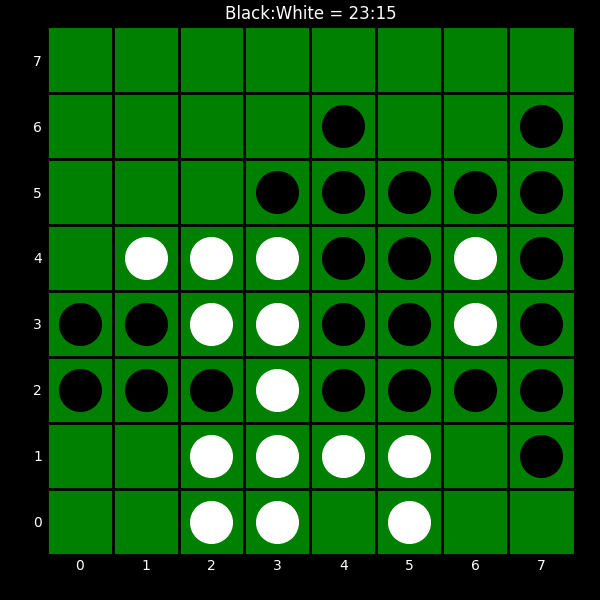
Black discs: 23
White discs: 15